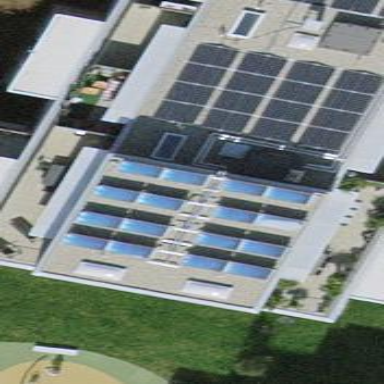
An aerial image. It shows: Solar power generator located on the roof. It is solar thermal collector.